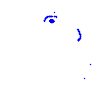
Particle: pion